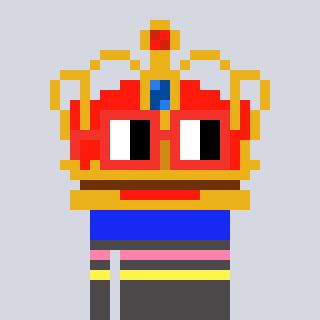
a pixel art character with square red glasses, a crown-shaped head and a grayscale-colored body on a cool background